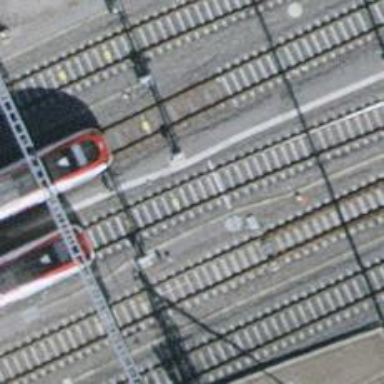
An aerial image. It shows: Railway signal.